Aerial crown-view tile of a tropical tree (Barro Colorado Island, Panama), acquired 20250414:
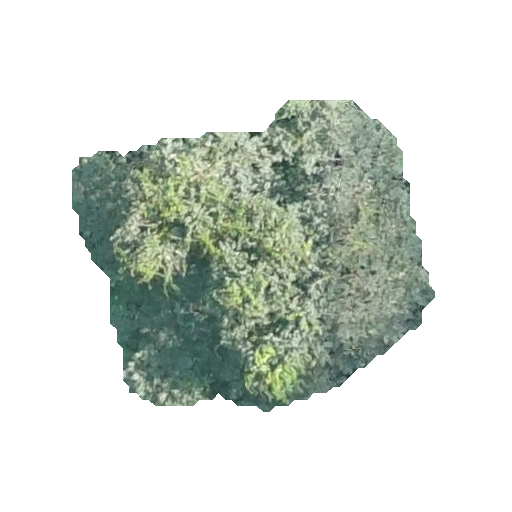
Species: Luehea seemannii
GBIF accepted scientific name: Luehea seemannii
Crown area: 121.324 m²